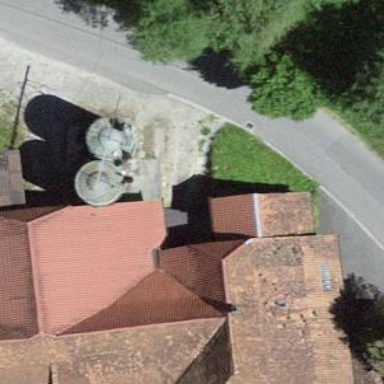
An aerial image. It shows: Farm building.